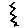
Label: zigzag